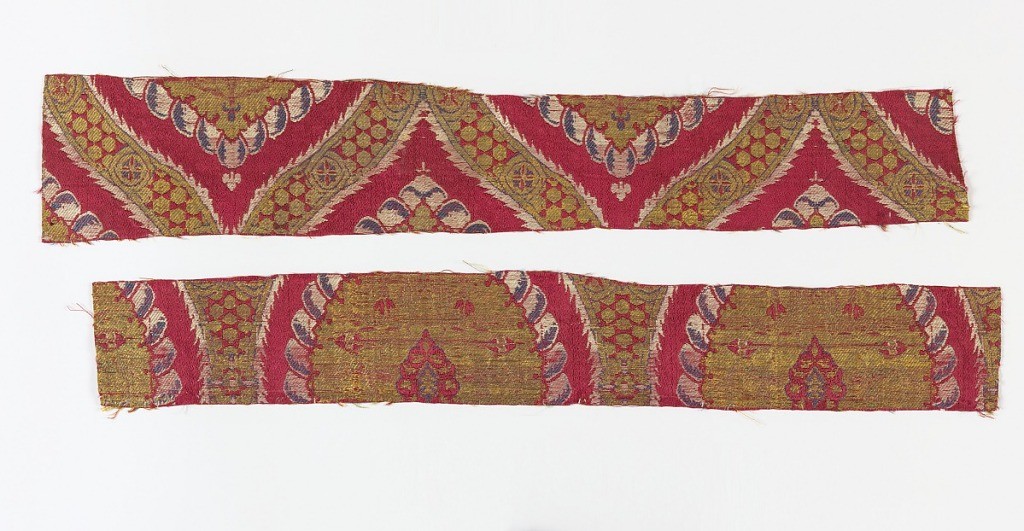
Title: Fragments
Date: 16th–17th century
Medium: silk, linen, metallic Technique: combination of two structures, satin and twill
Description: Formal pattern of ogives framing central field, red and gold predominate.